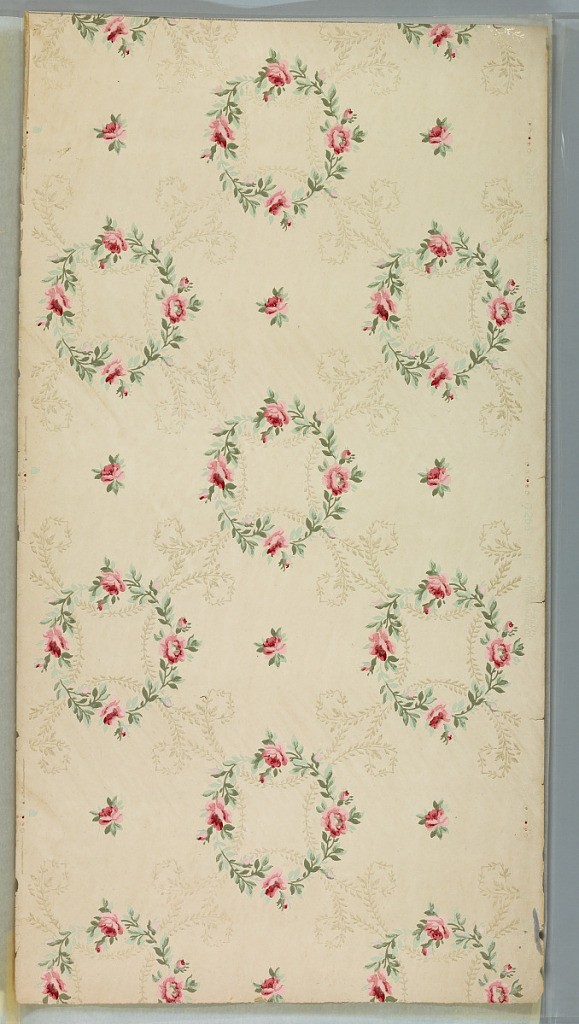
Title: Ceiling paper
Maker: A.M.P. & C.M. of U.S.
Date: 1905–1915
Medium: Machine-printed paper, liquid mica
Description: Pink rose wreaths connected by lag and feather vining and interspersed individual roses. White ground. Printed in pinks, red, greens and white mica. Printed in selvedge: "M.P. & C. M. of U.S. Union Made" ["AOFL" or "AFOL"] Pattern number "0265"